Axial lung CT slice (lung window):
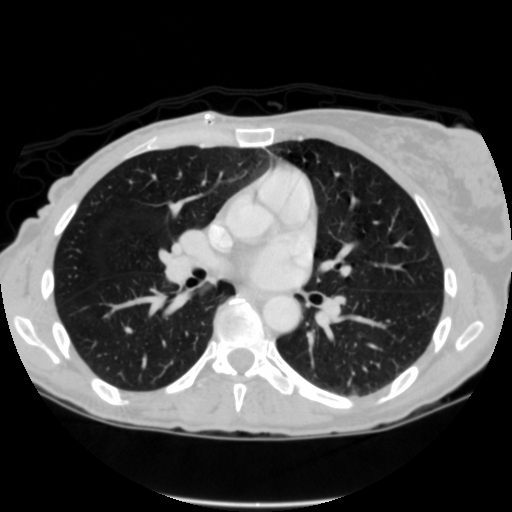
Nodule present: no